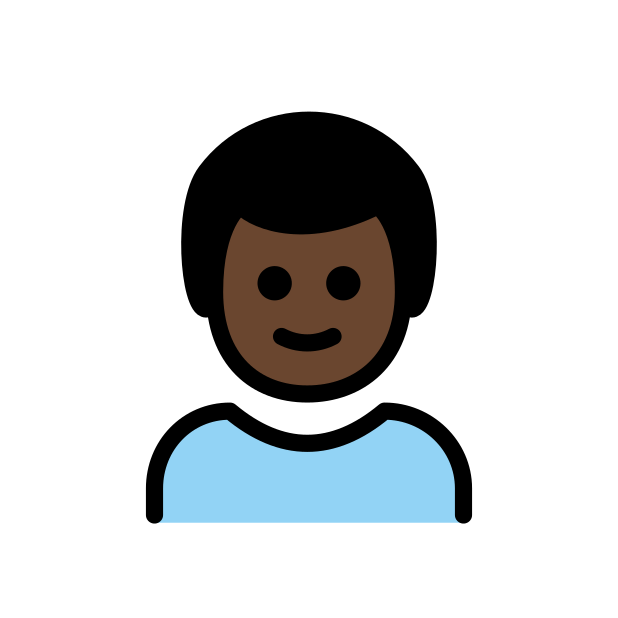
boy: dark skin tone